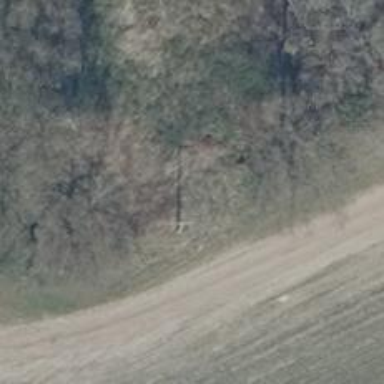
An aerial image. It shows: Minor power line.